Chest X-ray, PA view. Patient: 75 years old, sex F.
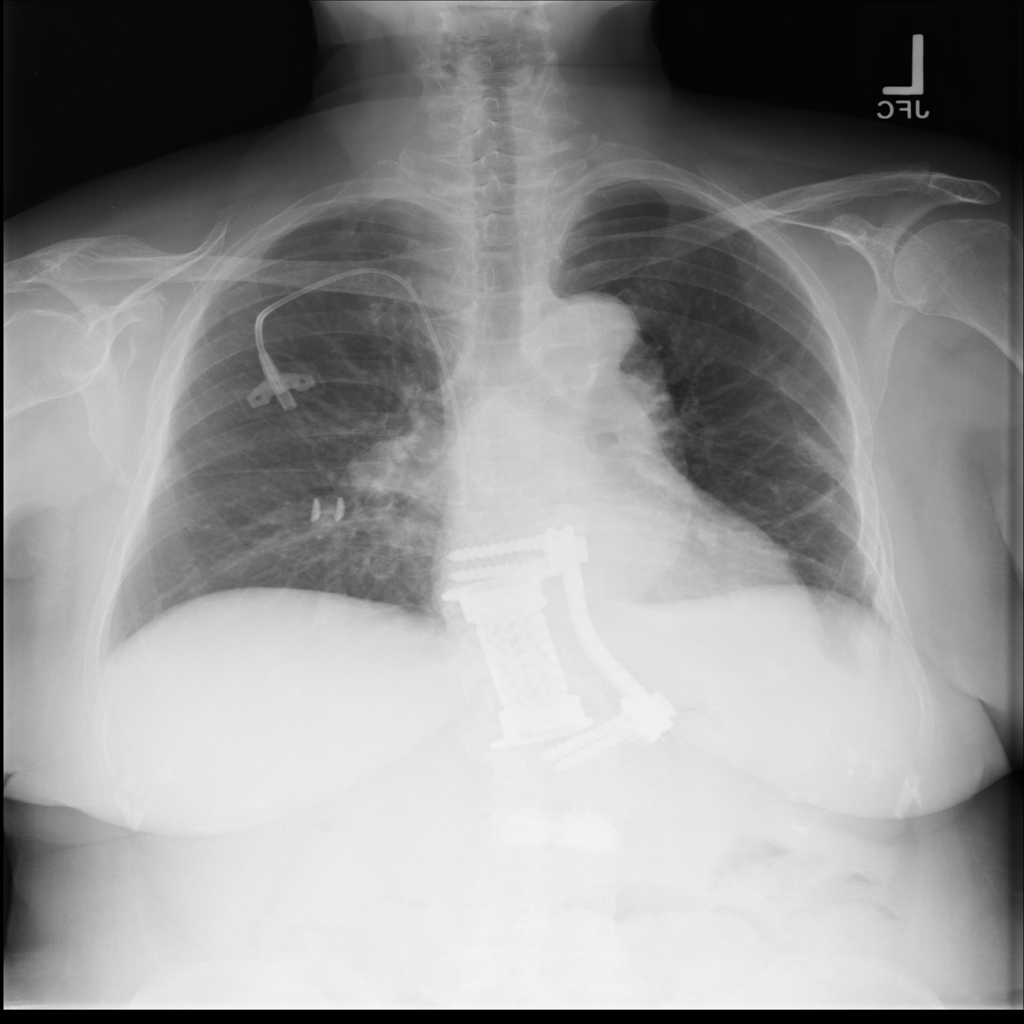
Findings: No Finding